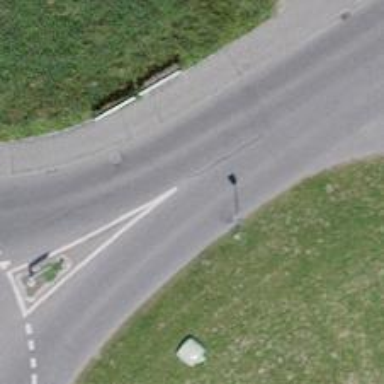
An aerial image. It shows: Left sidewalk along asphalt tertiary road.